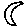
Label: moon